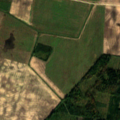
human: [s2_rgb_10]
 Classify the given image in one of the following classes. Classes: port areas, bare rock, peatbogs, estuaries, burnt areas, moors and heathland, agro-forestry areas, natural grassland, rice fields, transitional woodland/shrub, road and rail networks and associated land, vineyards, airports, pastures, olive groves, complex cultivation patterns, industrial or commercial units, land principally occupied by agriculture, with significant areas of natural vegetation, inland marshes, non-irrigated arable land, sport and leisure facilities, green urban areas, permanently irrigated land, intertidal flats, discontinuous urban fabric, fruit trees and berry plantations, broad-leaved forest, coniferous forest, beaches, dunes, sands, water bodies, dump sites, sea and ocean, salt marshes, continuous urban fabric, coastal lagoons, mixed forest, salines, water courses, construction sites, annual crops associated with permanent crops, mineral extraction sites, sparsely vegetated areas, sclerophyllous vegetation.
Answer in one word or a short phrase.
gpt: non-irrigated arable land, broad-leaved forest, transitional woodland/shrub